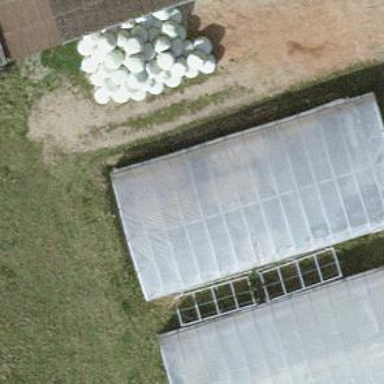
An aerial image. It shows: Greenhouse.